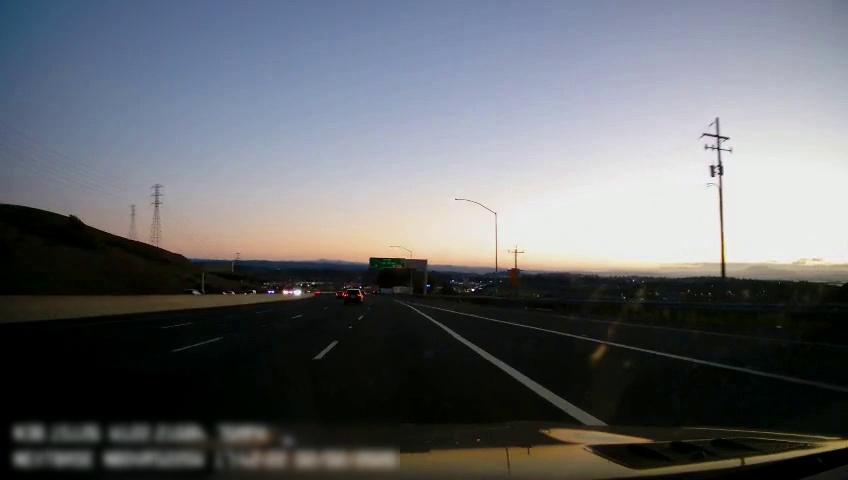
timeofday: Dusk/Dawn/Twilight
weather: Sunny
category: Drivable Space
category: Vehicles | SUV
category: Vehicles | Truck
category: Vehicles | Truck
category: Vehicles | Car
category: Vehicles | Car
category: Vehicles | SUV
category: Lanes | Current Lane
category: Lanes | Current Lane
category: Lanes | Alternate Lane
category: Lanes | Alternate Lane
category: Lanes | Alternate Lane
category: Lanes | Alternate Lane
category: Traffic | Signs